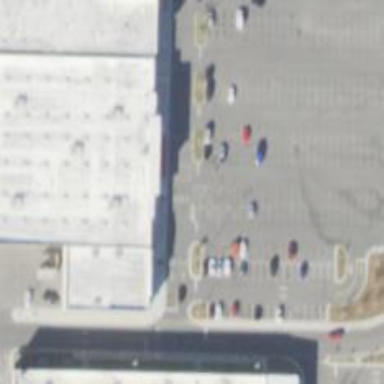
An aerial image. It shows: Parking space is available.